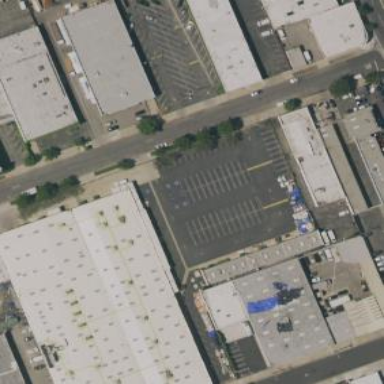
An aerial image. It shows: Industrial building.